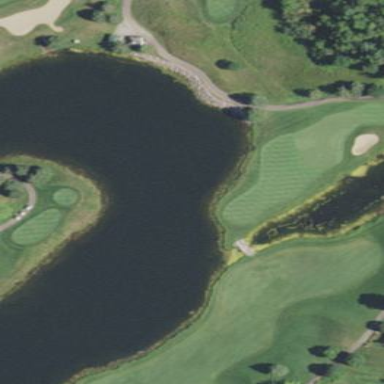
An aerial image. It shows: Scenic golf fairway.